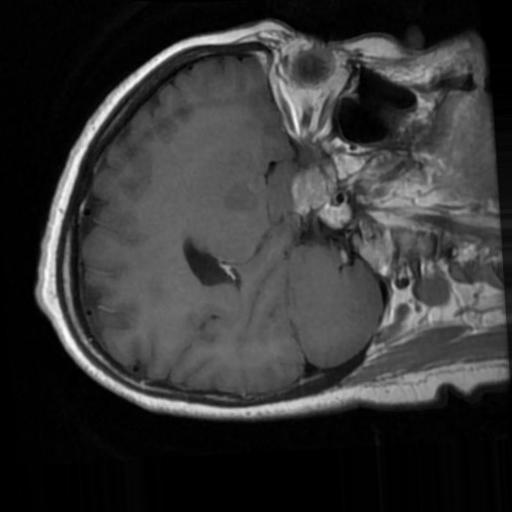
Label: brain_tumor